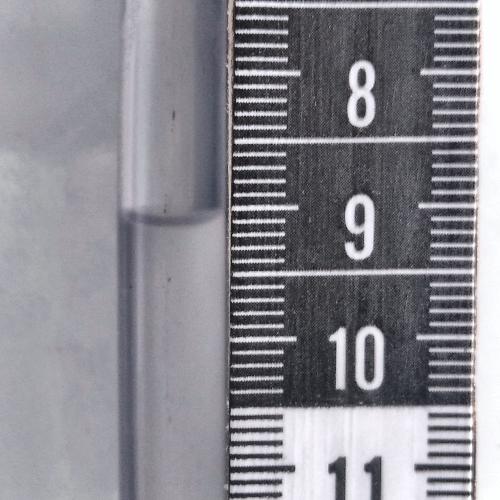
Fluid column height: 9.1 cm